Interaction volume radius: 5 \u00c5
Interaction volume height: 35 \u00c5
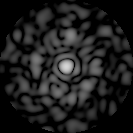
Disorder parameter: 0.8716